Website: walmart
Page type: payment
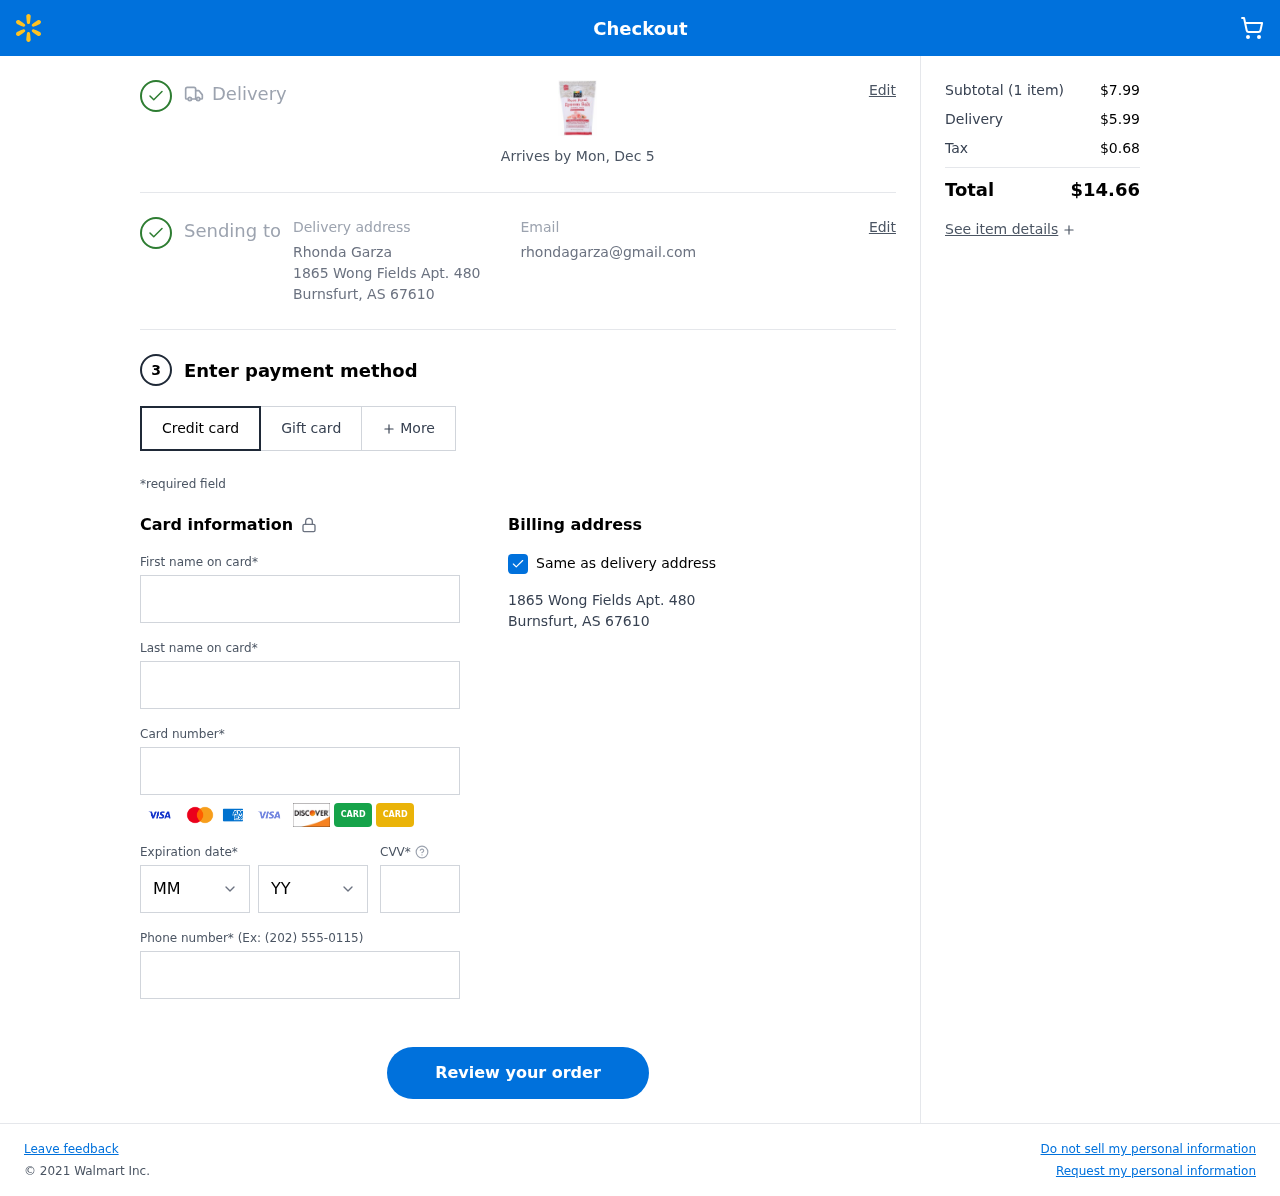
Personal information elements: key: PII_CARD_CVV
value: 9755
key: PII_CARD_EXPIRY_MONTH
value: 06
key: PII_CARD_EXPIRY_YEAR
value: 27
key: PII_CARD_NUMBER
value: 3450 3850 0232 032
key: PII_CITY
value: Burnsfurt
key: PII_EMAIL
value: rhondagarza@gmail.com
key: PII_FIRSTNAME
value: Rhonda
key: PII_FULLNAME
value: Rhonda Garza
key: PII_LASTNAME
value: Garza
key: PII_PHONE
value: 4803121893
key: PII_POSTCODE
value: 67610
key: PII_STATE_ABBR
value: AS
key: PII_STREET
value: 1865 Wong Fields Apt. 480
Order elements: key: ORDER_DELIVERY_DATE
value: Arrives by Mon, Dec 5
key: ORDER_NUM_ITEMS
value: (1 item)
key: ORDER_SUBTOTAL
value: $7.99
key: ORDER_SHIPPING_COST
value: $5.99
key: ORDER_TAX
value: $0.68
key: ORDER_TOTAL
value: $14.66